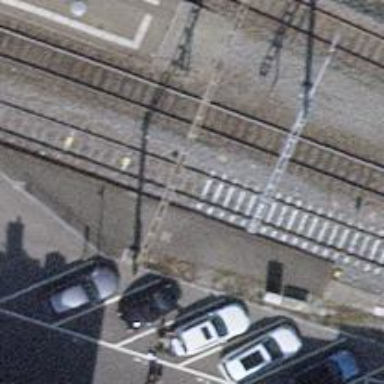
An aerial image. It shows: Railway signal.